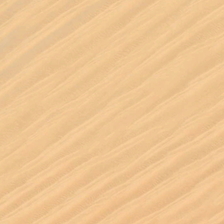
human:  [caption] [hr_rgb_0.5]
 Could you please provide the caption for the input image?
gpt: some parallel ripples are in a piece of yellow desert .

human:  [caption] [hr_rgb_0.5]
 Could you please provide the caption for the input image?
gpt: some parallel ripples are in a piece of yellow desert .

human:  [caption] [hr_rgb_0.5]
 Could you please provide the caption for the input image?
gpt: some parallel ripples are in a piece of yellow desert .

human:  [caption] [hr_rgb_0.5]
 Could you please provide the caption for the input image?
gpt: some parallel ripples are in a piece of yellow desert .

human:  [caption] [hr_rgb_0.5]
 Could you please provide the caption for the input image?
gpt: some parallel ripples are in a piece of yellow desert .